Question: In a project I need to make headings like this and I want to use with less image and markup because Texture will be the same but Gradient are different in different sections.
I have 3 things in heading.
1. Heading text
2. A texture over the gradient and under the heading text
3. A gradient behind the texture
like this in a combined form

I'm only considering Web-Kit based browsers. I can make gradient with CSS. I can put heading text and can add shadow in css.
I want to make this thing without using any image or less image. So question is, Is it possible to make texture in css and If it's not possible then what is the best Semantic way to achive this heading with one transparent texture image?
I want to make this with this code
'''
<h1> Heading Level 1 </h1>
'''
So using CSS can i use 2 backgrounds 1) gradient made by css and 2) on the top of the gradient I want to put transparent image of texture with 'repeat-x'
And If we can't put background in layers then what other way you would suggest?
Will I have to use with extra 'span' and 'z-index'
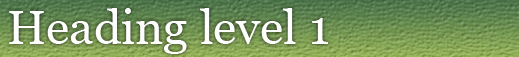
Answer: If you only care about recent WebKit browsers, you can use CSS3's <URL>:
See: <URL>
'''
<h1>Heading Level 1</h1>
'''
'''
h1 {
font: 42px/1 Georgia, serif;
color: #fff;
margin: 0;
padding: 12px;
background: url(http://i.stack.imgur.com/rgOES.png) top left repeat, -webkit-gradient(linear, left top, left bottom, color-stop(0%,#6db3f2), color-stop(50%,#54a3ee), color-stop(51%,#3690f0), color-stop(100%,#1e69de));
text-shadow: 2px 2px 3px #000;
}
'''
---
I used Photoshop to quickly make this image:

It's a transparent '.png' with just a random texture on it. It doesn't tile very well, but I didn't try to make it do so; it was just to show the concept.
It would be very difficult to make the texture with pure CSS. Though probably not impossible.